Interaction volume radius: 5 \u00c5
Interaction volume height: 15 \u00c5
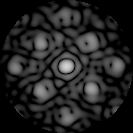
Disorder parameter: 0.3503